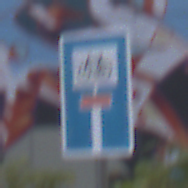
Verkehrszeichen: SackgasseRadverkehrDurchlaessig
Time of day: MorningAfternoon
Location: Outdoor (Urban)
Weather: PartlyCloudy
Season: NotSpecified
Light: Natural